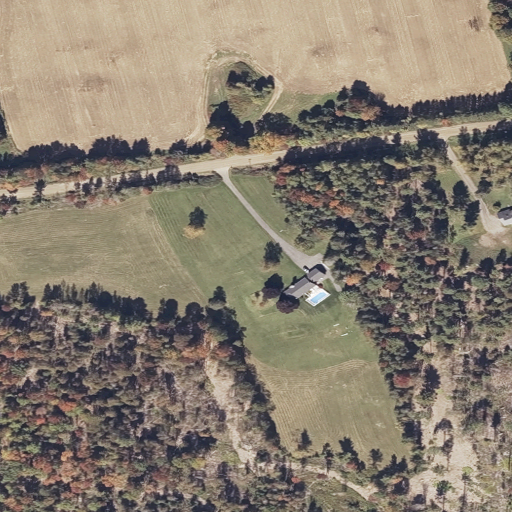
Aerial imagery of mountain in Maine named Bragg Hill containing evergreen forest, pasture, mixed forest, grassland, low intensity development, open development, and medium intensity development